Field crop: maize
Growth stage: 1
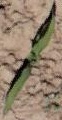
Species: maize